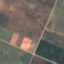
Land use / land cover: AnnualCrop